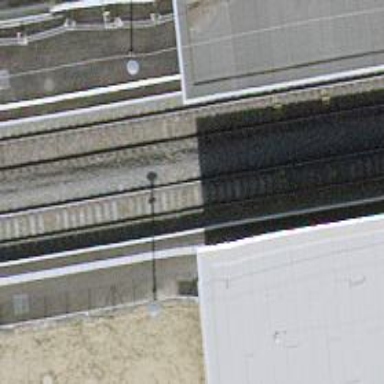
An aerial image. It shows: Railway halt station for public transport.